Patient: sex M, age 66
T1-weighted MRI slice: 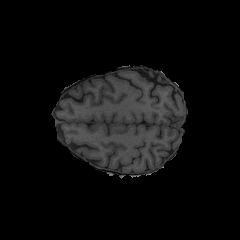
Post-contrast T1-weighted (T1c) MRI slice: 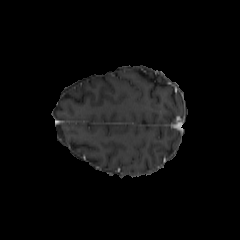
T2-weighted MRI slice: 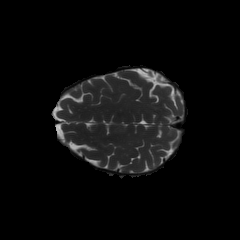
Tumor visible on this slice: no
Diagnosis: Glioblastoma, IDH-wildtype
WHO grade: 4